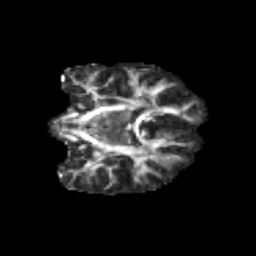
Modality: FA
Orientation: coronal
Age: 12
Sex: female
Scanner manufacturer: siemens
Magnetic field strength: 3 T
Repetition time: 3.8 s
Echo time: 0.07 s